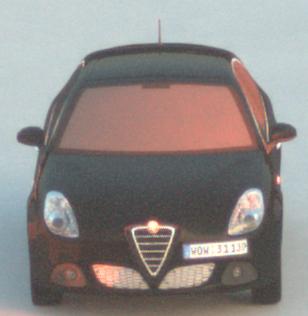
Make: Alfa Romeo
Model: Giulietta 1.4 TB 16V
Detailed model: Giulietta (940)
Model produced from: 2010/05
Model produced until: 2013/03
Doors: 5
Color: black
Road condition: dry road
Daytime: sunrise or sunset
Contrast: medium contrast